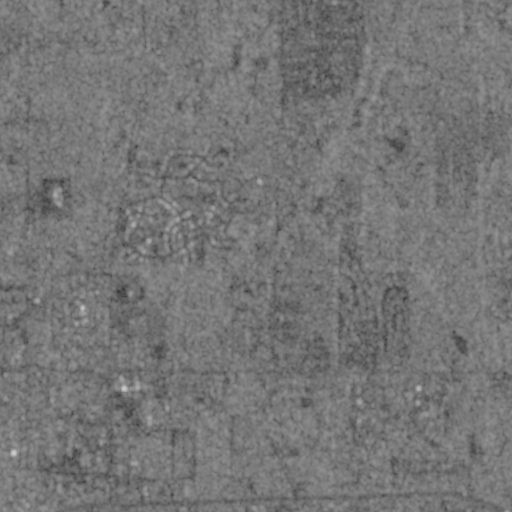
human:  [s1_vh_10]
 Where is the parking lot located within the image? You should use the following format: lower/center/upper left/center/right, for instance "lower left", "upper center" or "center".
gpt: The parking lot is located in the lower left of the image.
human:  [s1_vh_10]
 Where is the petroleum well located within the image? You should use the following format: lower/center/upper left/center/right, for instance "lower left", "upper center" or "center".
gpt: The petroleum well is located in the lower center of the image.
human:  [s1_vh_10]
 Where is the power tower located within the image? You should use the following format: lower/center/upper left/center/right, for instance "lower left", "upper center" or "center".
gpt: The power tower is located in the right of the image.
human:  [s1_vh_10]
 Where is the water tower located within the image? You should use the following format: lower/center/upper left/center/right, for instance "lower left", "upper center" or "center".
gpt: The water tower is located in the center left of the image.
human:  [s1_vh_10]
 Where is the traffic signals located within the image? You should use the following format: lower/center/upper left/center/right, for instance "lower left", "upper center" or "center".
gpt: The traffic signals is located in the lower left of the image.
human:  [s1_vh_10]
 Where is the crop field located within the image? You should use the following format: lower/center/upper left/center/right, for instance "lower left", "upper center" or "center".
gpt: There is no crop field in the image.

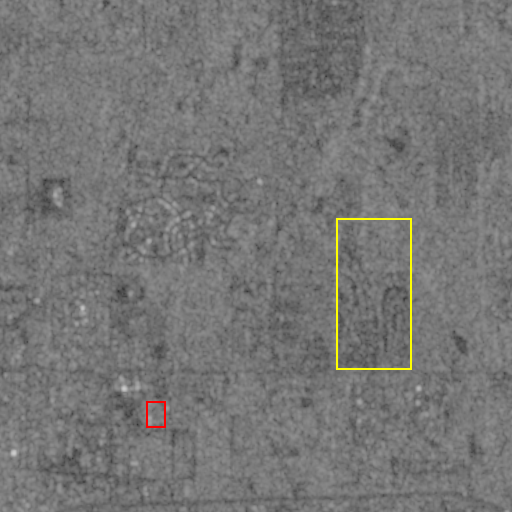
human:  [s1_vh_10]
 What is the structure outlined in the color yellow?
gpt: The structure outlined in yellow is a park.
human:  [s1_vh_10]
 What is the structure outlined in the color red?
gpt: The structure outlined in red is a building.
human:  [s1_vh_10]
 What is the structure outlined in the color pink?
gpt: There is no pink outline.